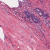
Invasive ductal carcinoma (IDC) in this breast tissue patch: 1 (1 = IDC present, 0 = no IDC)